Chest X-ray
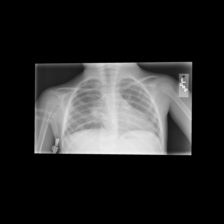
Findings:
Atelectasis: negative
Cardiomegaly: negative
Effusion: negative
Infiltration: negative
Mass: positive
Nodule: negative
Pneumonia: negative
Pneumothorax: negative
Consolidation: negative
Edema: positive
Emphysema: negative
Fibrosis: negative
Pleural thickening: negative
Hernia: negative